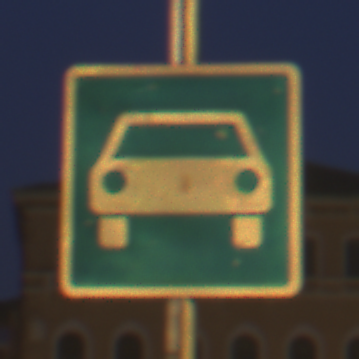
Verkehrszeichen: Kraftfahrstrasse
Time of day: Night
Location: Outdoor (Urban)
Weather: Clear
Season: NotSpecified
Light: Artificial